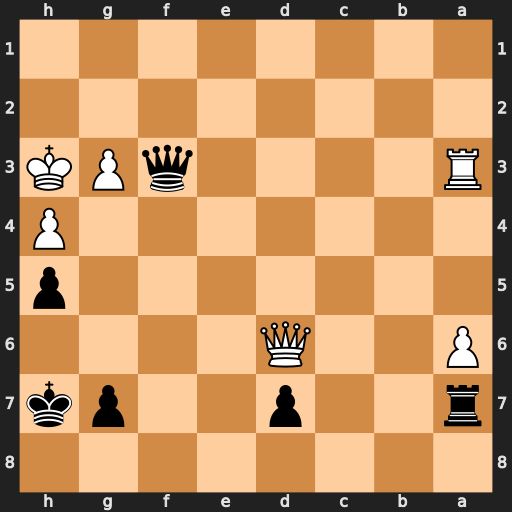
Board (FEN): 8/r2p2pk/P2Q4/7p/7P/R4qPK/8/8
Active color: b
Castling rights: -
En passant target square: -
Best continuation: Qh1#